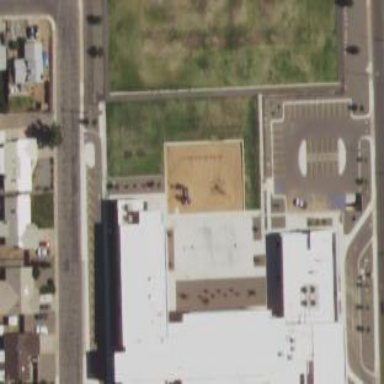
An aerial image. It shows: School building.